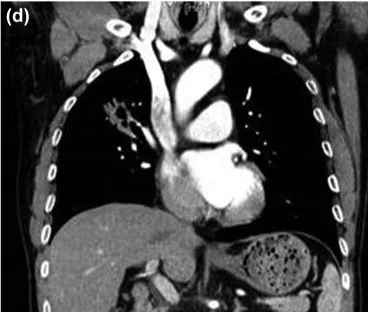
Images of chest CT enhanced scan. (c,d) Histopathology of enhanced CT showed soft tissue mass shadow, the size was about 4.2 cm x 2.6 cm x 2.2 cm, the lesion was smaller and the necrotic area was larger compared to previous scan.
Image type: radiology (ct)